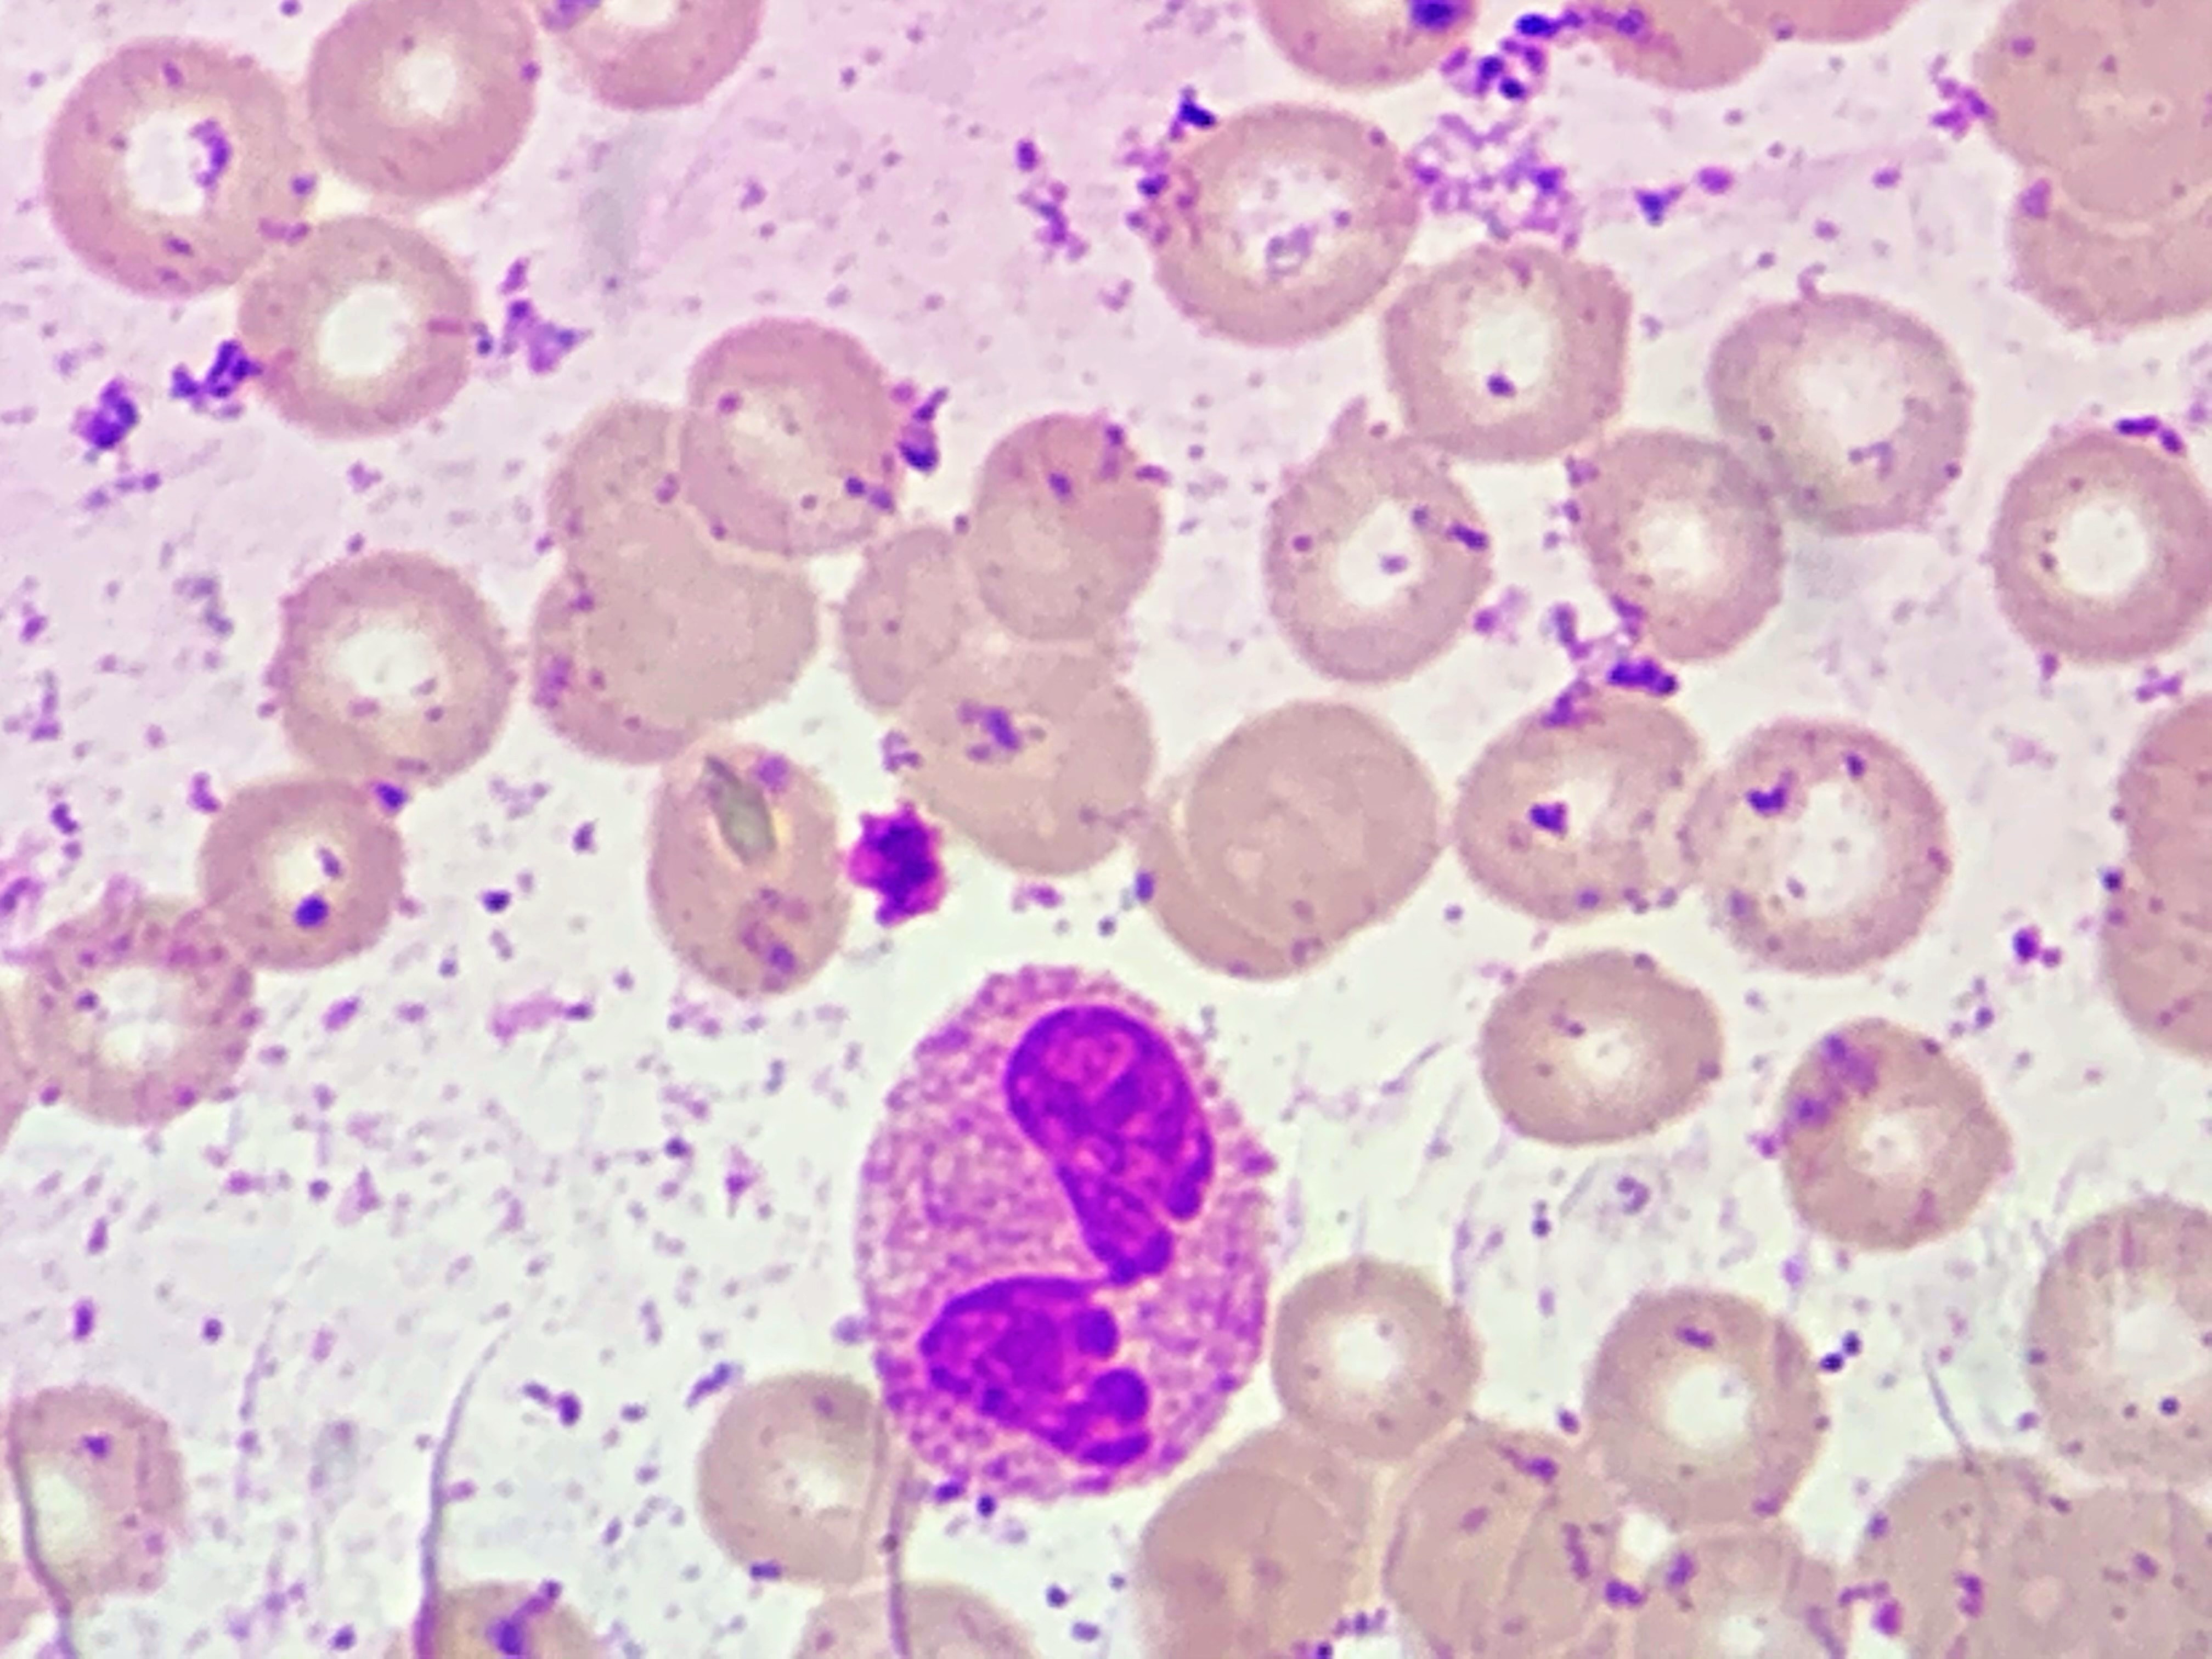
Cell type: NEUTROPHILS